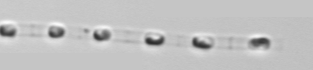
Label: Skeletonema